Aerial crown-view tile of a tropical tree (Barro Colorado Island, Panama), acquired 20240918:
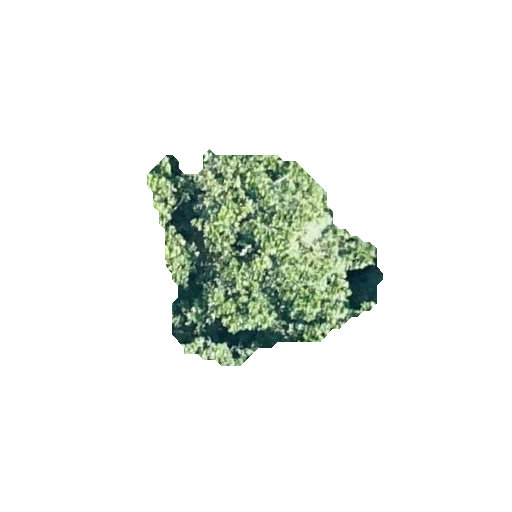
Species: Anacardium excelsum
GBIF accepted scientific name: Anacardium excelsum
Crown area: 53.64 m²